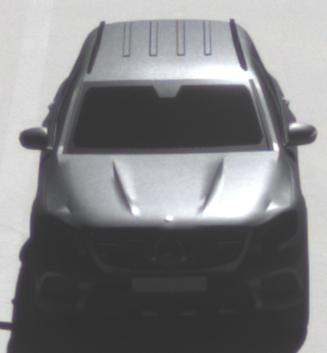
Make: Mercedes-Benz
Model: GLC 250
Detailed model: GLC (253)
Model produced from: 2015/09
Model produced until: 2018/05
Doors: 5
Color: gray
Road condition: dry road
Daytime: midday
Contrast: high contrast